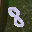
Label: 8